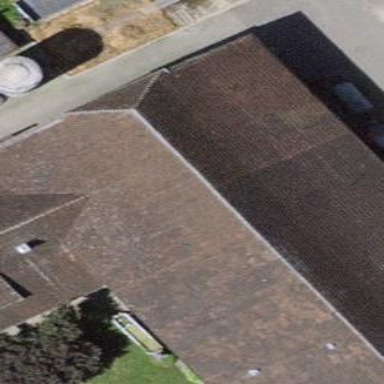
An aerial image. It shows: Farm building.